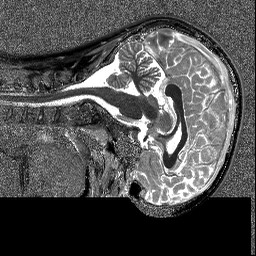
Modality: T1map
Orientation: sagittal
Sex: female